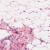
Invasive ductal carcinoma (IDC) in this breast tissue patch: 0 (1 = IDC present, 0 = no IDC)